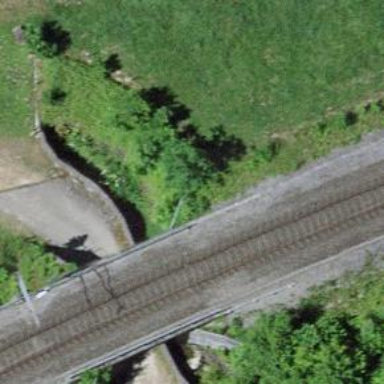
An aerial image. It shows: Single-track railway bridge with electrified contact line.